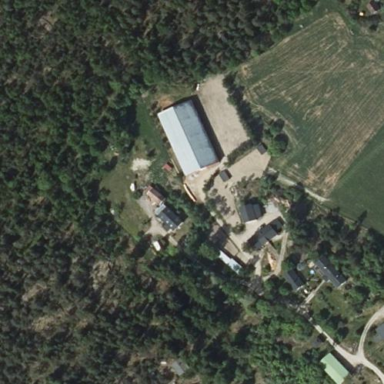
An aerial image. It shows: Farmyard area.